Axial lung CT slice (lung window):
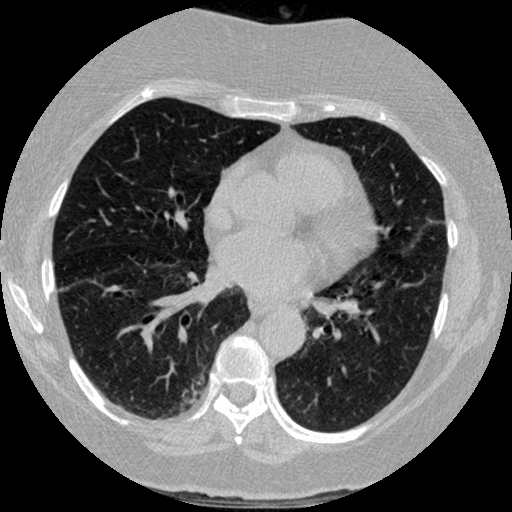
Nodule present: no